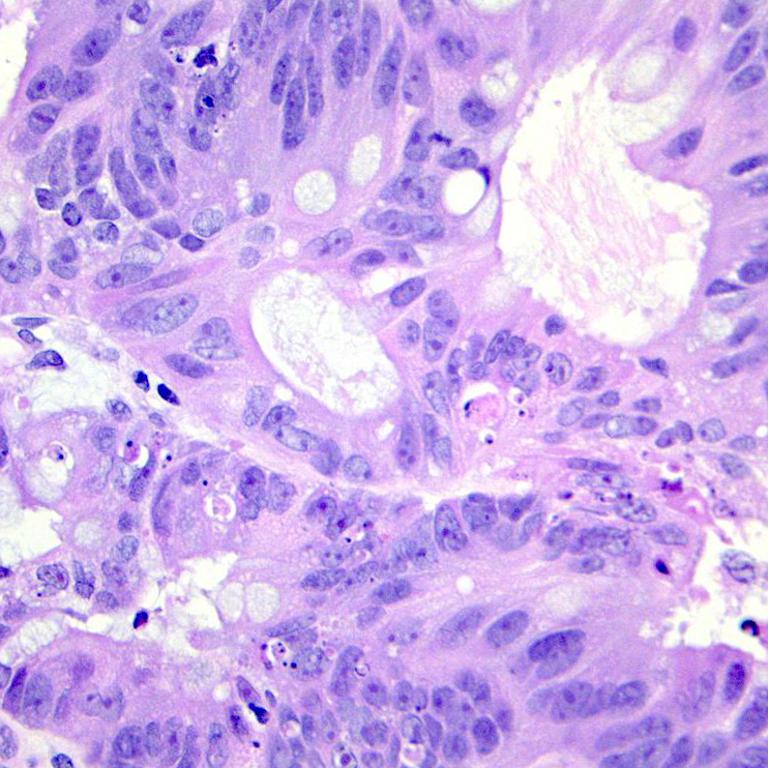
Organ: colon
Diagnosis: adenocarcinomas